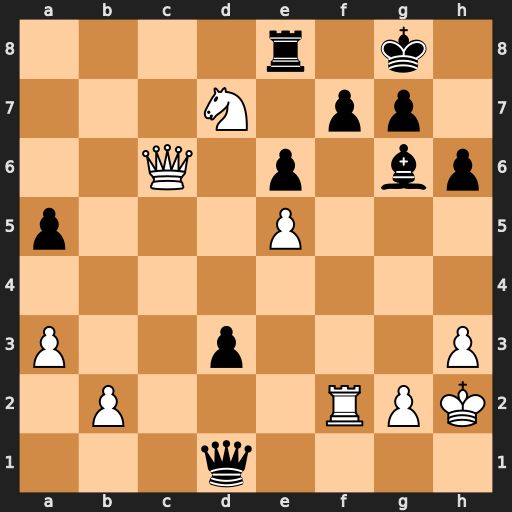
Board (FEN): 4r1k1/3N1pp1/2Q1p1bp/p3P3/8/P2p3P/1P3RPK/3q4
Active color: w
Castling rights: -
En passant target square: -
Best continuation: Nf6+ gxf6 Qxe8+ Kh7 exf6